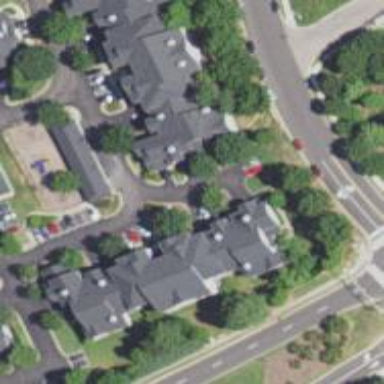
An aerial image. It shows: Residential building.